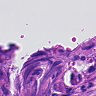
Metastatic tissue present: yes